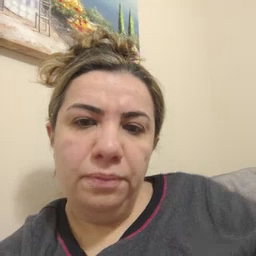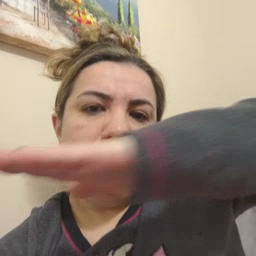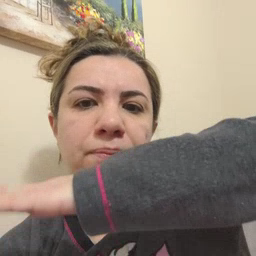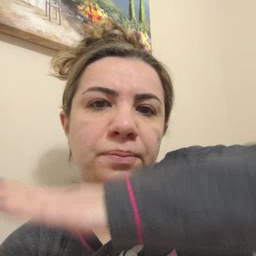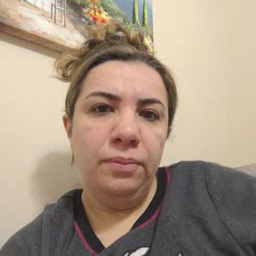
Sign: table